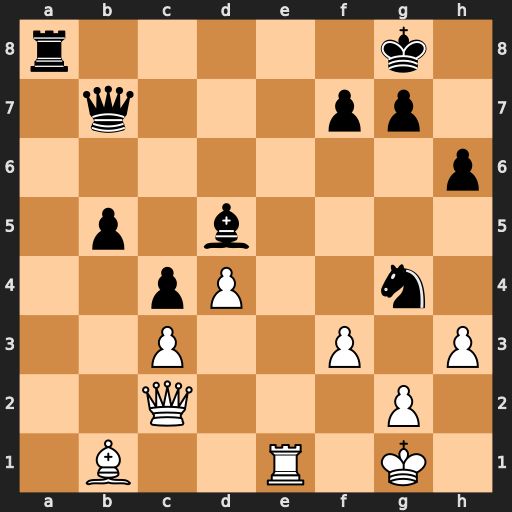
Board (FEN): r5k1/1q3pp1/7p/1p1b4/2pP2n1/2P2P1P/2Q3P1/1B2R1K1
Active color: w
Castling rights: -
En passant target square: -
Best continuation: Qh7+ Kf8 Qh8#